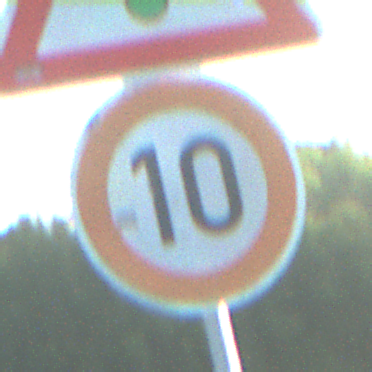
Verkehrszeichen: Geschwindigkeit10
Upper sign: Lichtzeichenanlage
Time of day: MorningAfternoon
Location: Outdoor (Nature)
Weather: Clear
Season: NotSpecified
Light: Natural